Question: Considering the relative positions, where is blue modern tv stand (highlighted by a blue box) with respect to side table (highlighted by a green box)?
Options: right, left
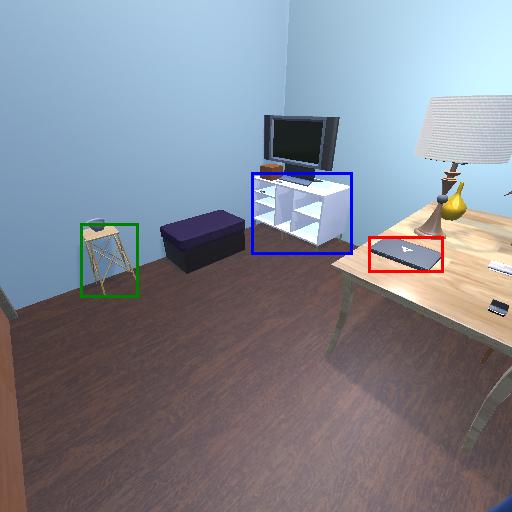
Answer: right